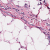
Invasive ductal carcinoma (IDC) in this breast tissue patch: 0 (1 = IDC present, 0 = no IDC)